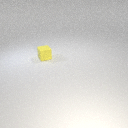
small yellow rubber cube